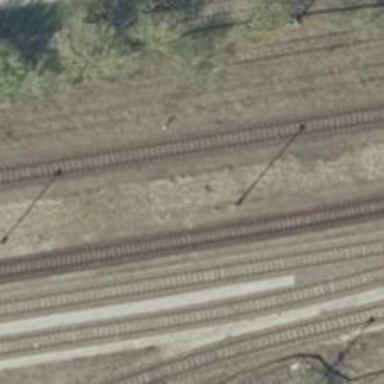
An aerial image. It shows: Railway signal.